Question: I've got these interfaces:

And this code:
'''
IList<IFinder<IDomainObject>> finders = new List<IFinder<IDomainObject>>();
IFinder<IOrder> orderFinder = this.mocks.StrictMock<IFinder<IOrder>>();
finders.Add(orderFinder);
'''
I get this error on the third line:
> Argument '1': cannot convert from 'Mes.FrameworkTest.Repository.Finders.IFinder'<Mes.FrameworkTest.DomainModel.IOrder'>' to 'Mes.FrameworkTest.Repository.Finders.IFinder'<Mes.FrameworkTest.DomainModel.IDomainObject'>'
Why do I get this error when IOrder is derived from IDomainObject?
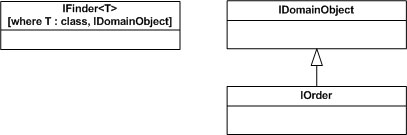
Answer: This requires .Net 4's support for covariance, which would be expressed thus:
'''
interface IFinder<out T> ...
'''
If you don't have .Net 4 (VS 2010), you're out of luck.